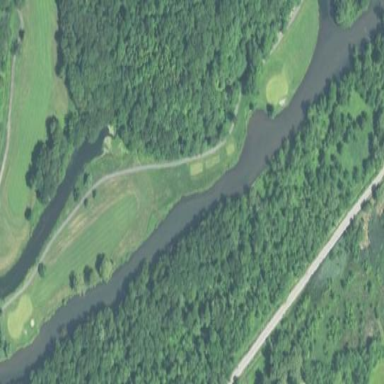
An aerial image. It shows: Water hazard in golf course. The hazard is natural water feature.